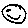
Label: smiley face